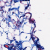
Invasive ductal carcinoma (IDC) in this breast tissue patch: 0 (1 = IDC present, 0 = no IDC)